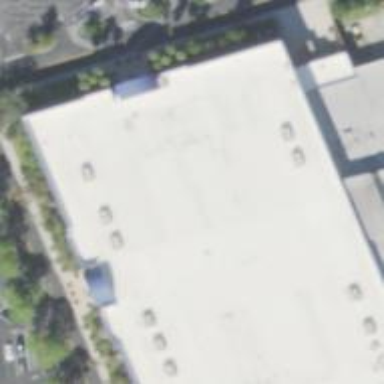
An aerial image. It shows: Department store building.